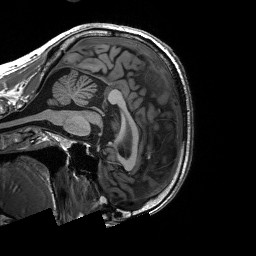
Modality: T1w
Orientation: sagittal
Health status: ill
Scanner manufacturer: siemens
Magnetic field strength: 3 T
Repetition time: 2.3 s
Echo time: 0.00226 s